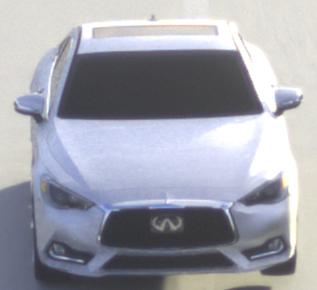
Make: Infiniti
Model: Q60 2.0t
Detailed model: Q60 (V37)
Model produced from: 2016/10
Model produced until: 2018/08
Doors: 2
Color: white
Road condition: dry road
Daytime: morning or afternoon
Contrast: medium contrast